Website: macys
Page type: billing-address
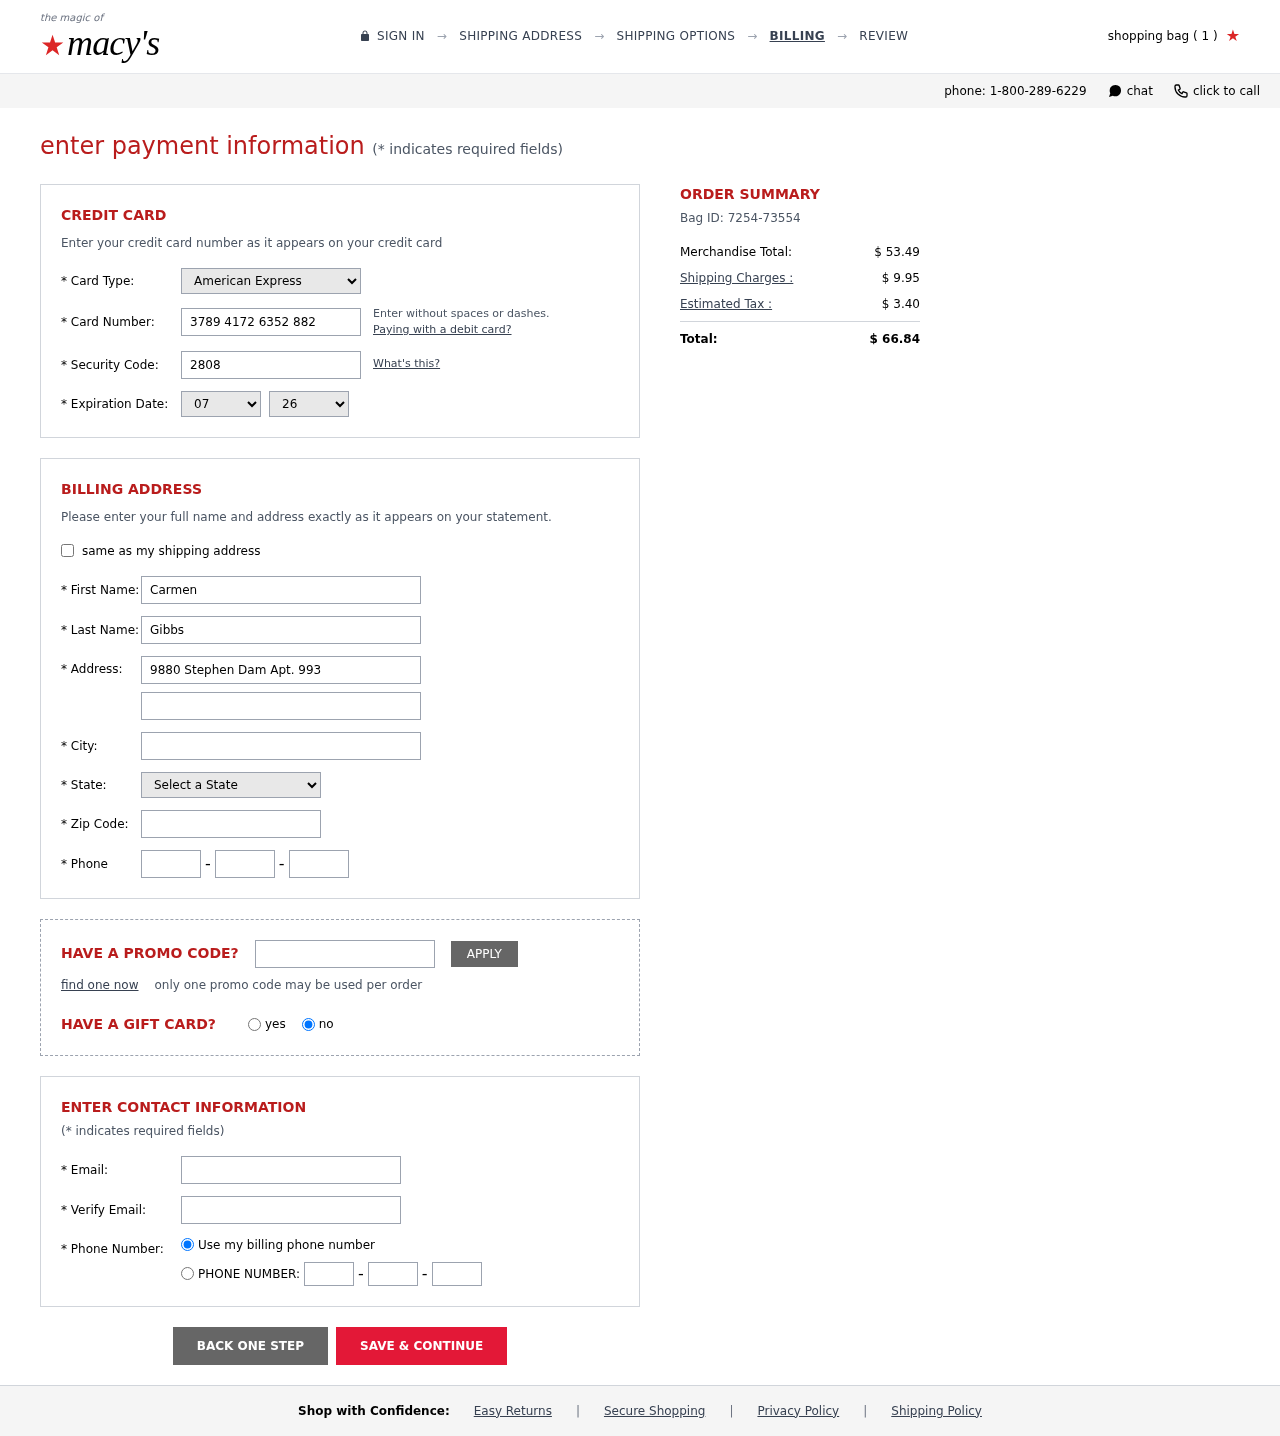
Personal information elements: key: PII_CARD_CVV
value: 2808
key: PII_CARD_EXPIRY_MONTH
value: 07
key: PII_CARD_EXPIRY_YEAR
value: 26
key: PII_CARD_NUMBER
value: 3789 4172 6352 882
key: PII_CARD_TYPE
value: American Express
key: PII_CITY
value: Frankstad
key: PII_EMAIL
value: carmen.gibbs@hotmail.com
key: PII_FIRSTNAME
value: Carmen
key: PII_LASTNAME
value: Gibbs
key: PII_PHONE_AREA
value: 654
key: PII_PHONE_PREFIX
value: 415
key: PII_PHONE_SUFFIX
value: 7239
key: PII_POSTCODE
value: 20749
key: PII_STATE_ABBR
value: CA
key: PII_STREET
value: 9880 Stephen Dam Apt. 993
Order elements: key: ORDER_NUM_ITEMS
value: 1
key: ORDER_ID
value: Bag ID: 7254-73554
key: ORDER_SUBTOTAL
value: $ 53.49
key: ORDER_SHIPPING_COST
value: $ 9.95
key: ORDER_TAX
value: $ 3.40
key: ORDER_TOTAL
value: $ 66.84